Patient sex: M
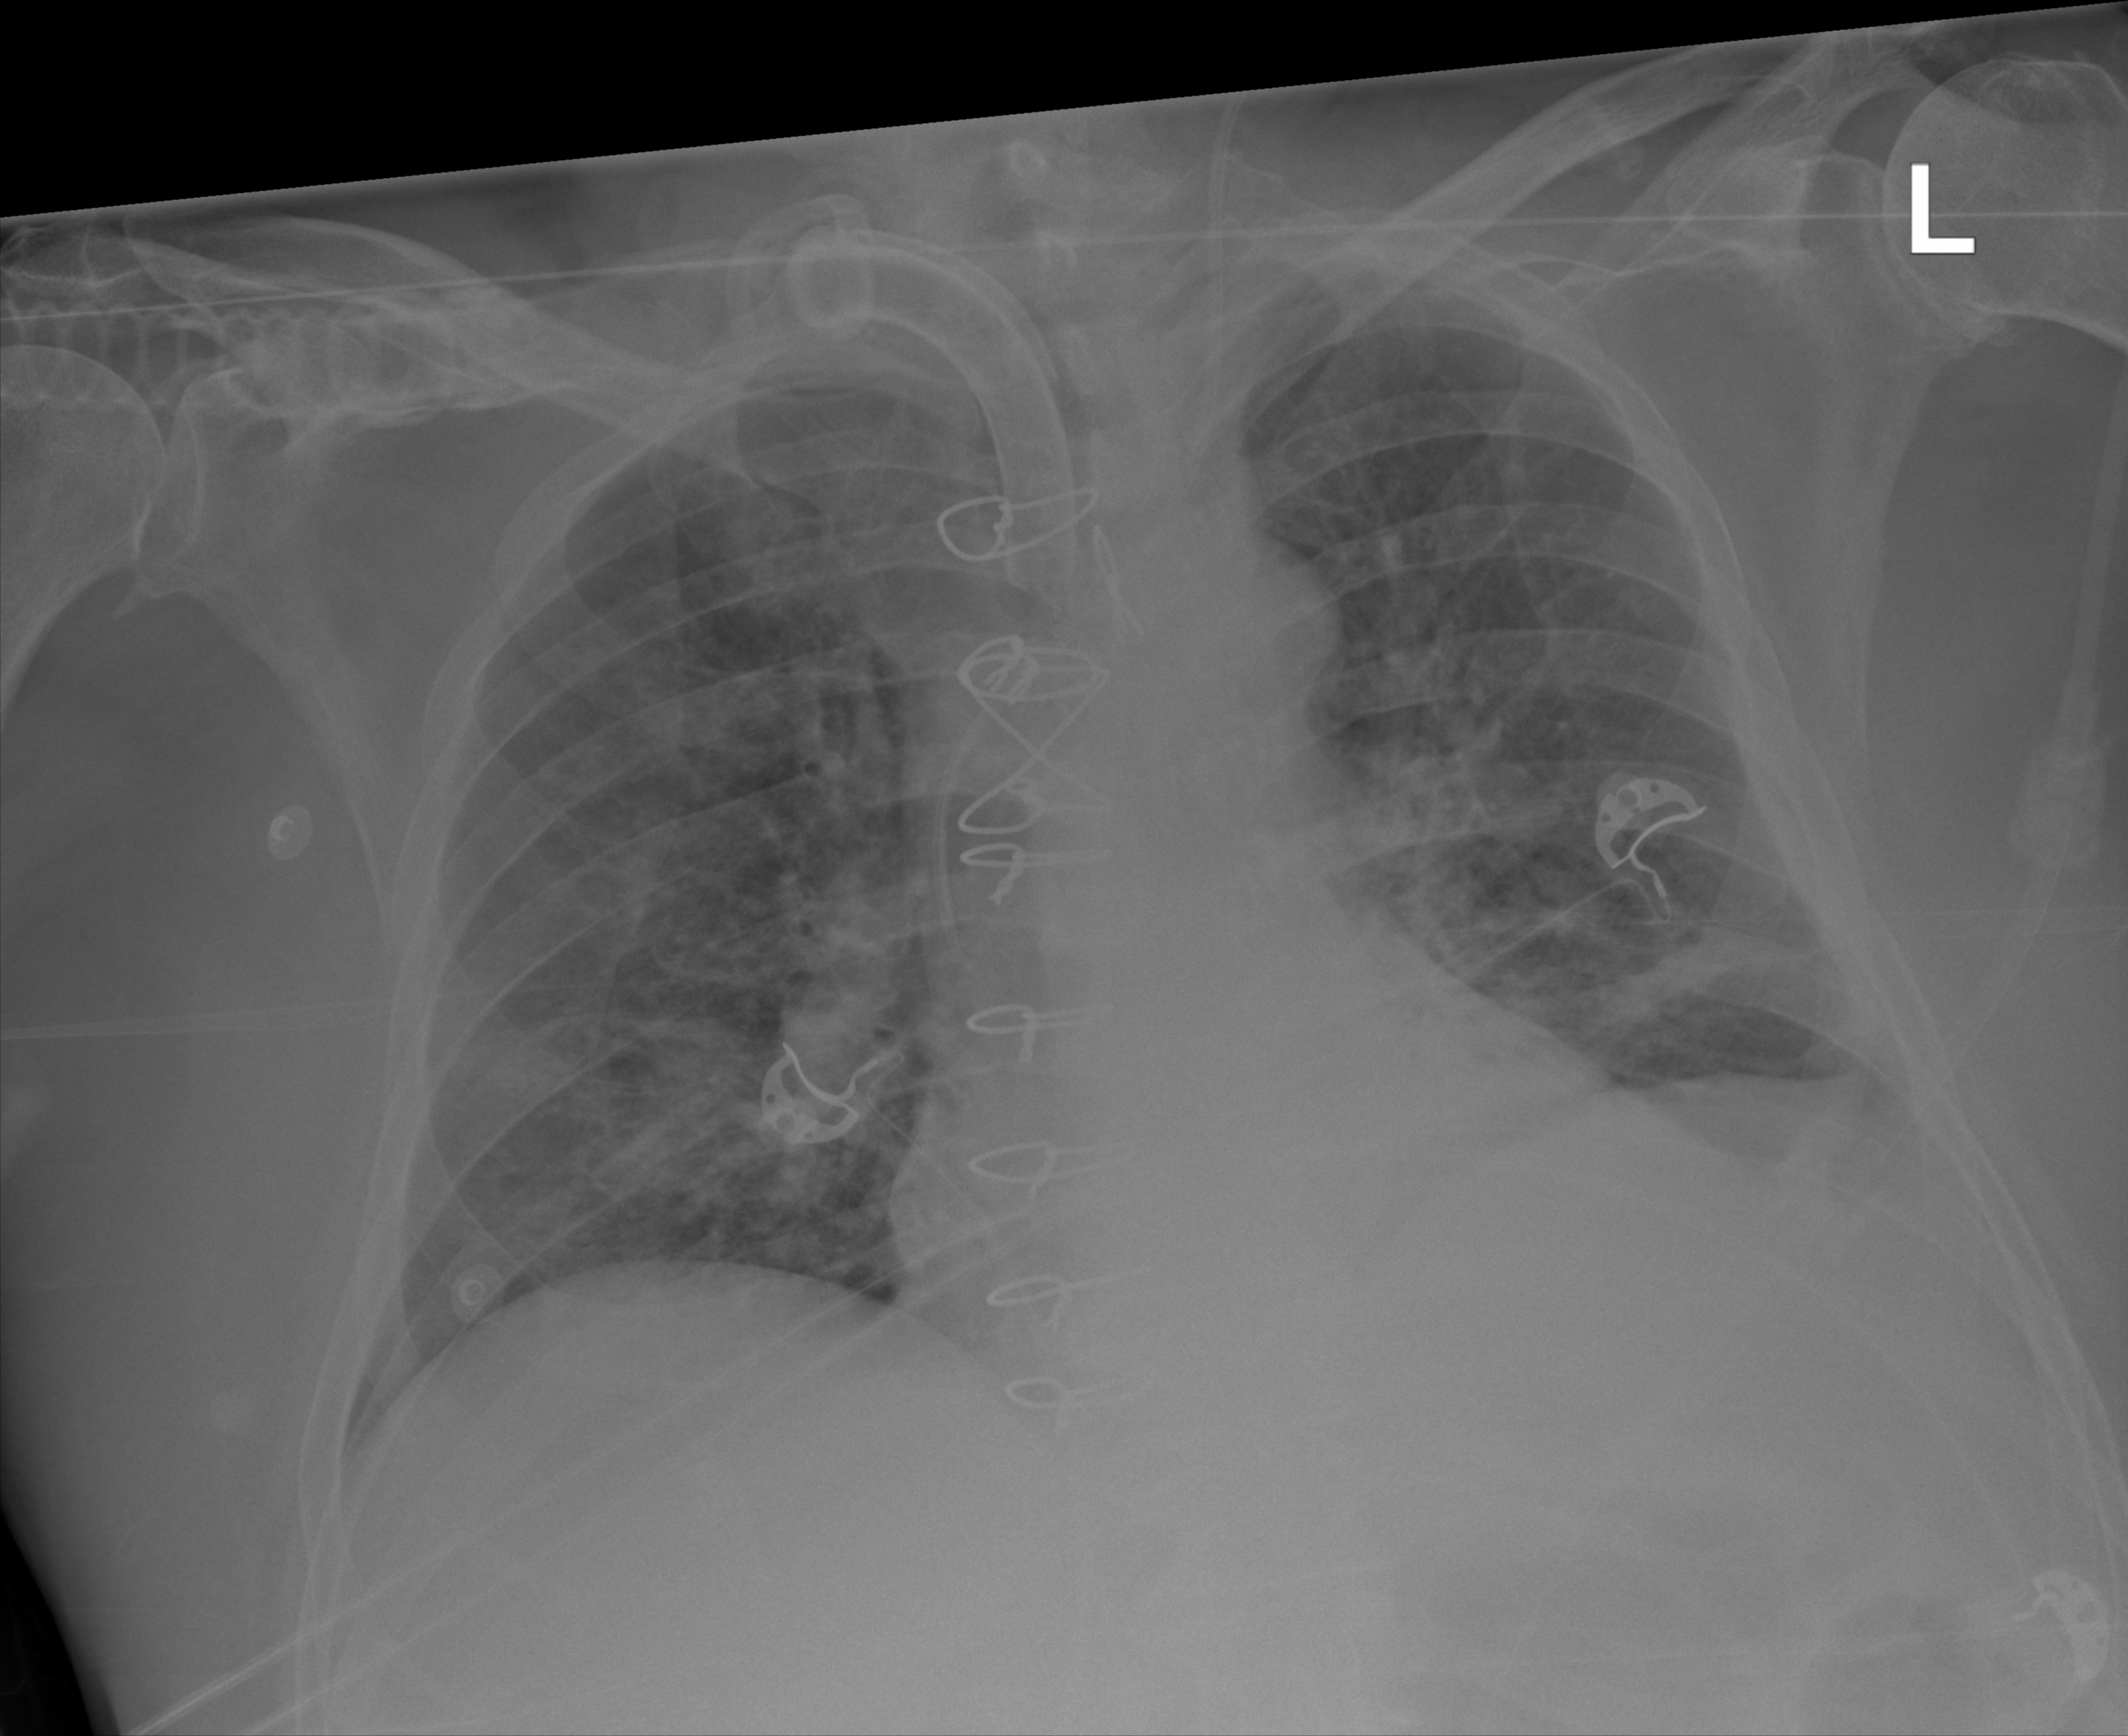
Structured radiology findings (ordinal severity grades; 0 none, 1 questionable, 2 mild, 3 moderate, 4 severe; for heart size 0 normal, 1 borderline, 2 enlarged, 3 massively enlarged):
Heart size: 2
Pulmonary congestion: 2
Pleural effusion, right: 0
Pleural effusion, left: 2
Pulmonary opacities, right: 2
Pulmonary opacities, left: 0
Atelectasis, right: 2
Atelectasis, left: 2